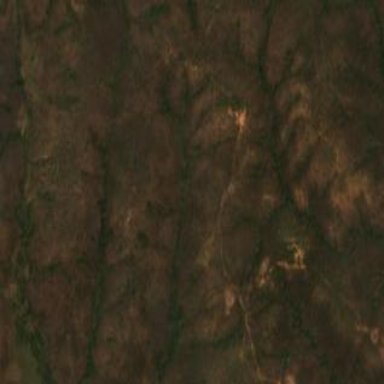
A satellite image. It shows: Forest area.